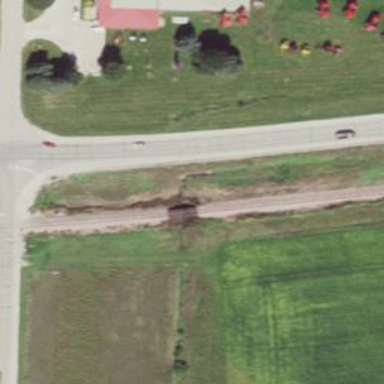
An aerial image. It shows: Railway bridge.